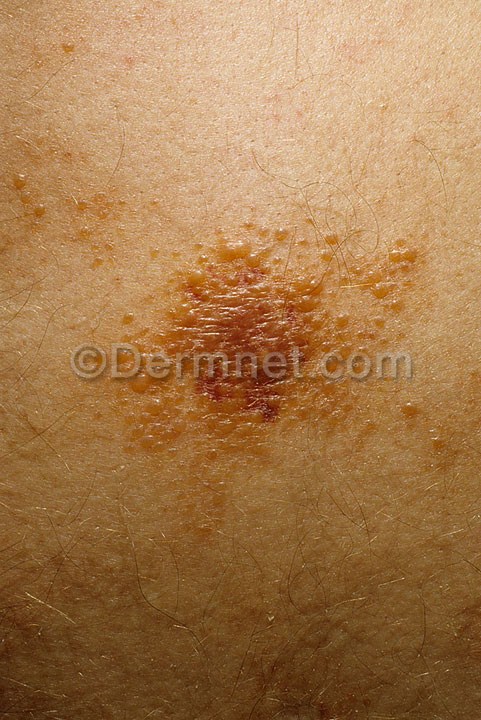
Disease: Systemic Disease